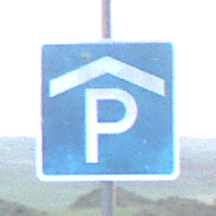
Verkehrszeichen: Parkhaus
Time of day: SunriseSunset
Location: Outdoor (Nature)
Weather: PartlyCloudy
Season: NotSpecified
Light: Natural